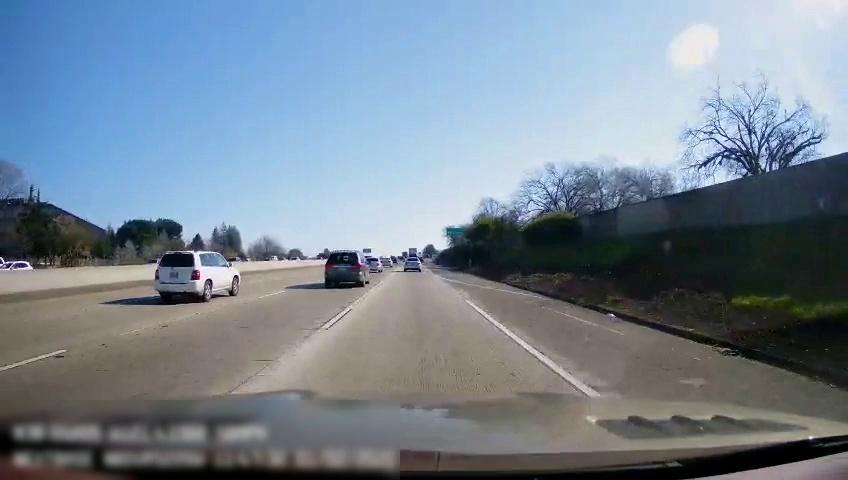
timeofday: Day
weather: Sunny
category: Drivable Space
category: Vehicles | SUV
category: Vehicles | SUV
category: Vehicles | SUV
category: Vehicles | SUV
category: Vehicles | SUV
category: Vehicles | Car
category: Vehicles | SUV
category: Vehicles | Car
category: Vehicles | SUV
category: Vehicles | Truck
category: Lanes | Alternate Lane
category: Lanes | Alternate Lane
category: Lanes | Current Lane
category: Traffic | Signs